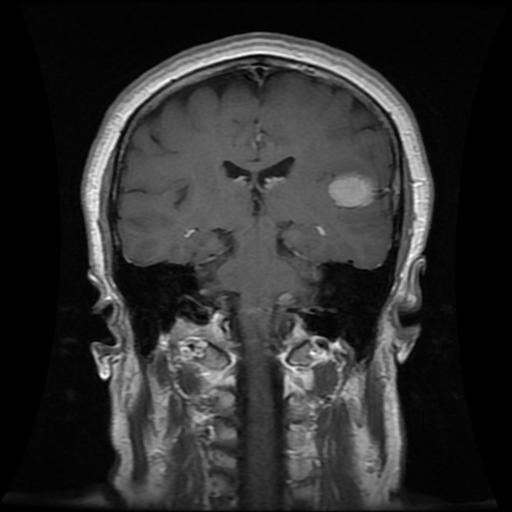
Label: meningioma